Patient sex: M
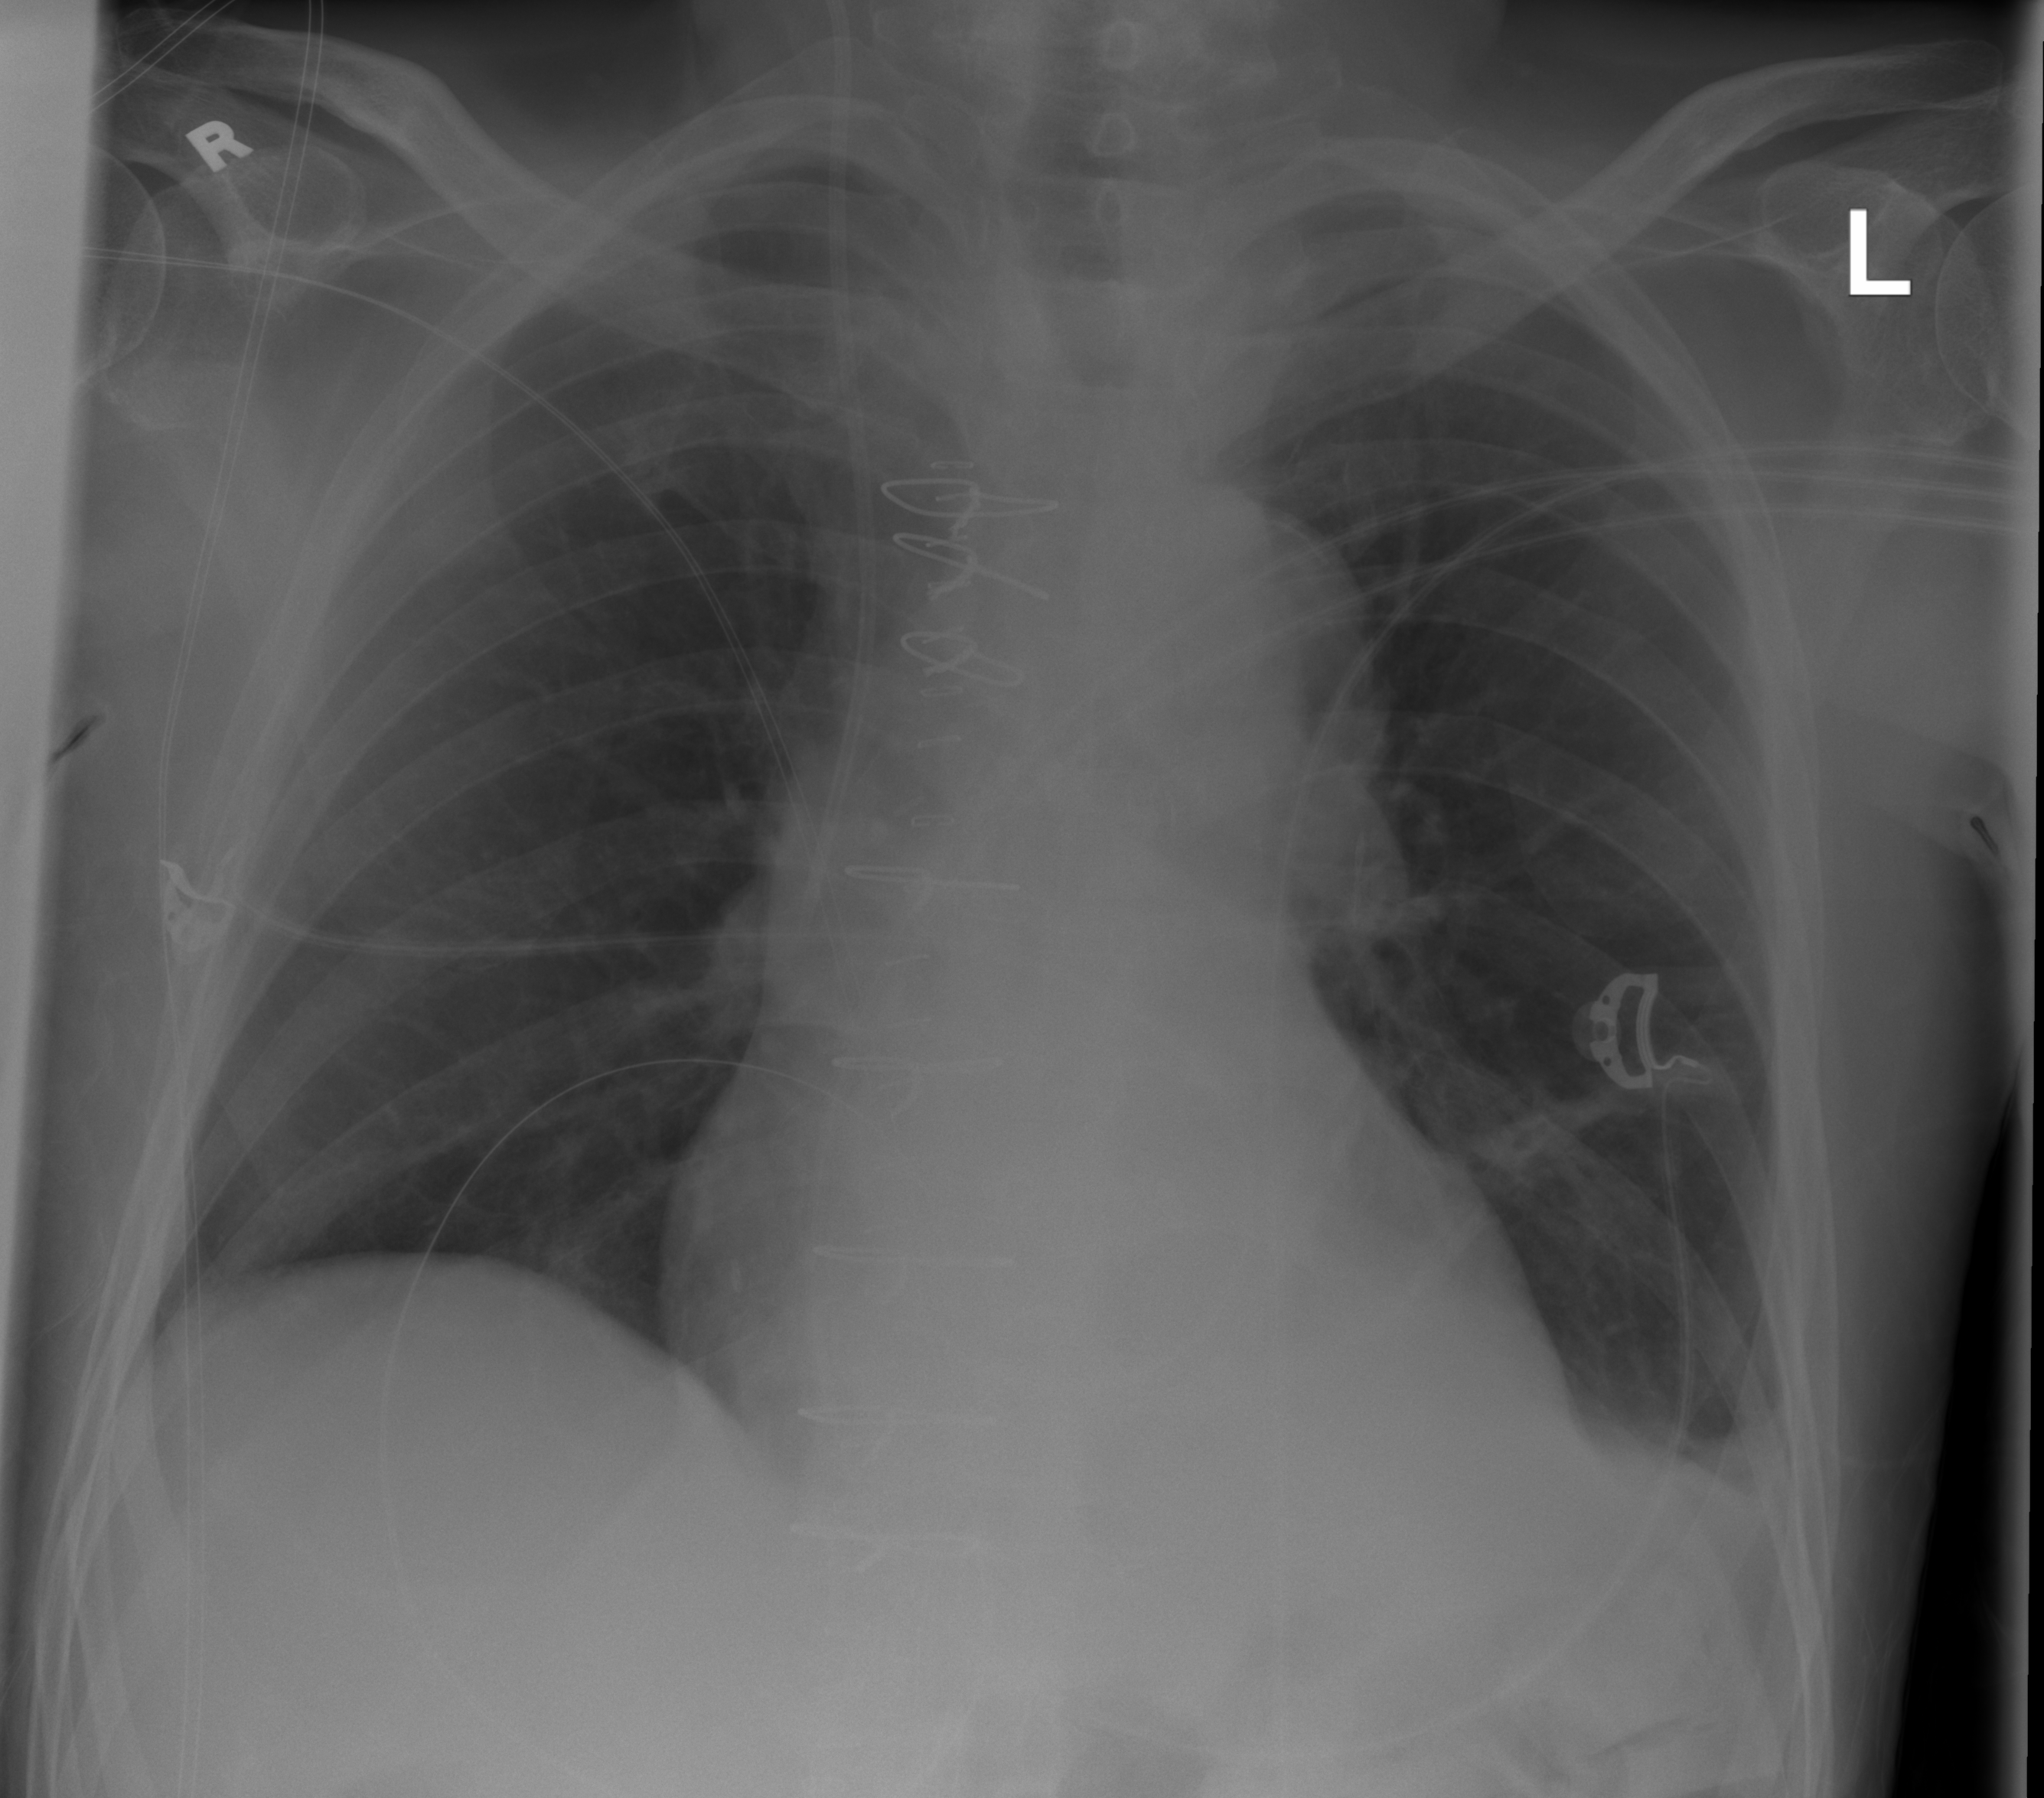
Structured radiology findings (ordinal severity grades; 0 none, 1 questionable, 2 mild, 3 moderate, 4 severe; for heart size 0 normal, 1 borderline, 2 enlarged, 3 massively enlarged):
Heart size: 0
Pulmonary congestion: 0
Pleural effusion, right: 0
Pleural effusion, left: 0
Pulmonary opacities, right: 0
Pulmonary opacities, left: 0
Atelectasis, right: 0
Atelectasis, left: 2